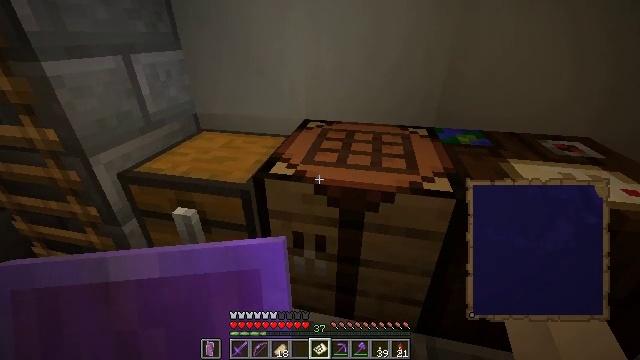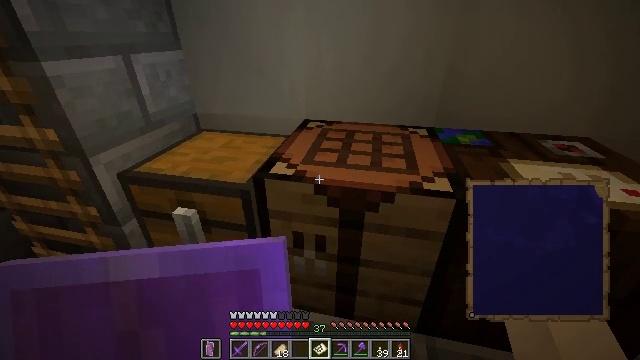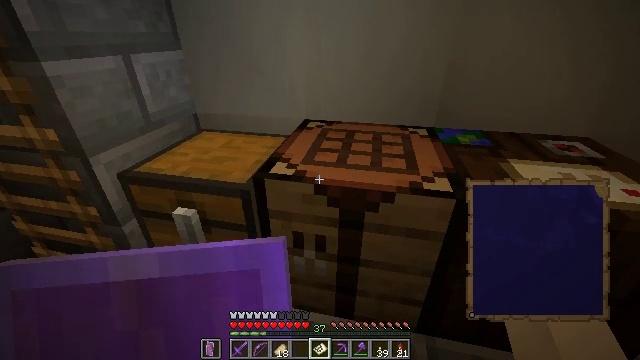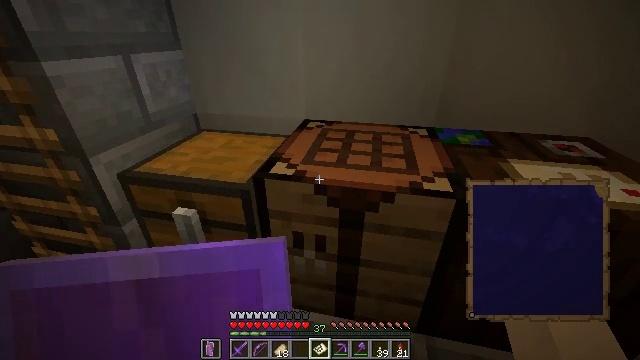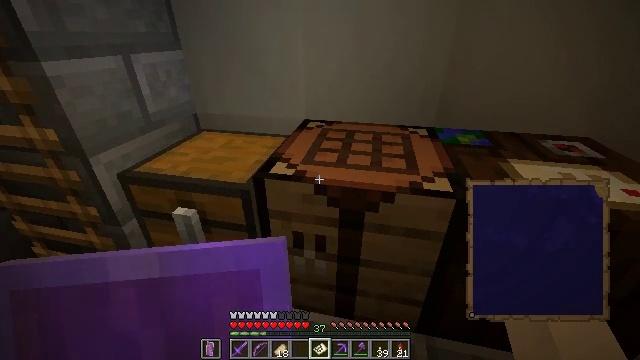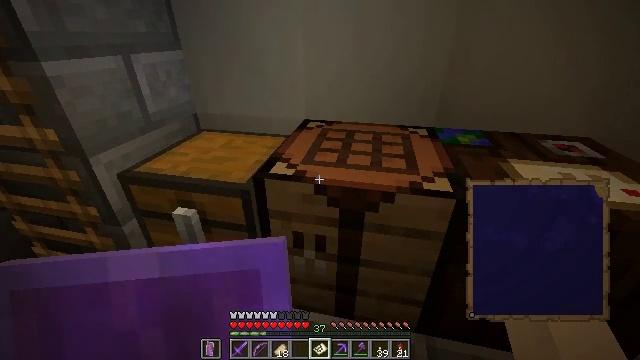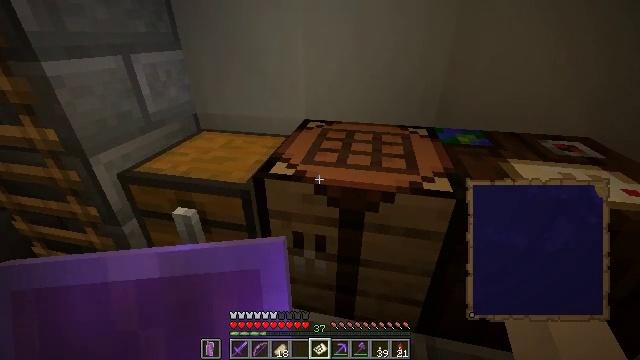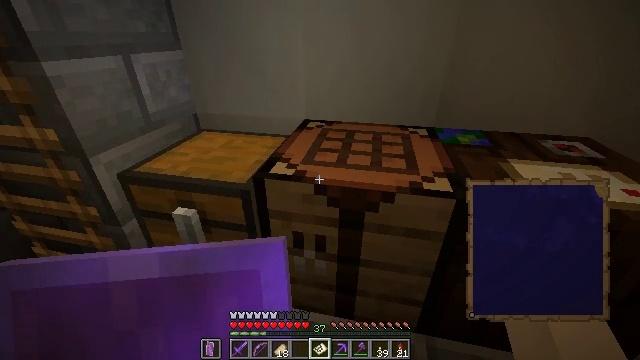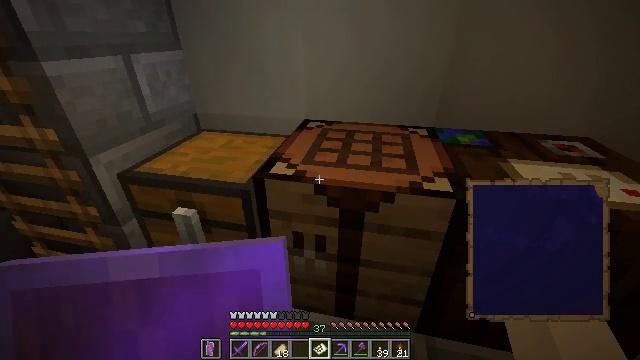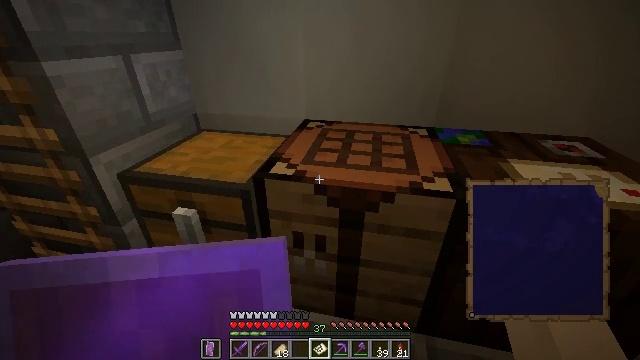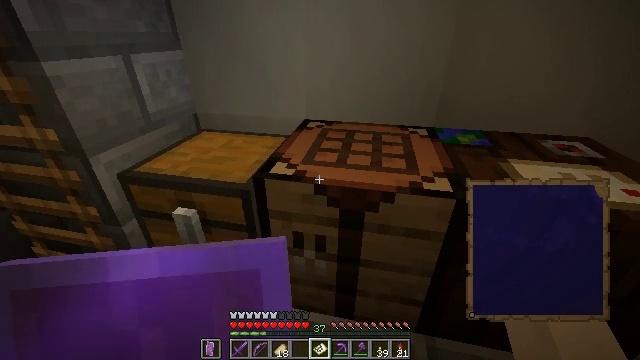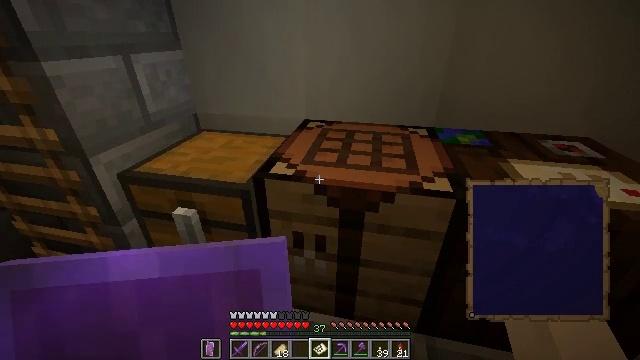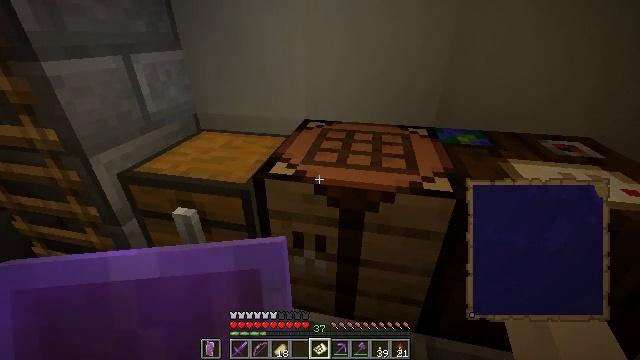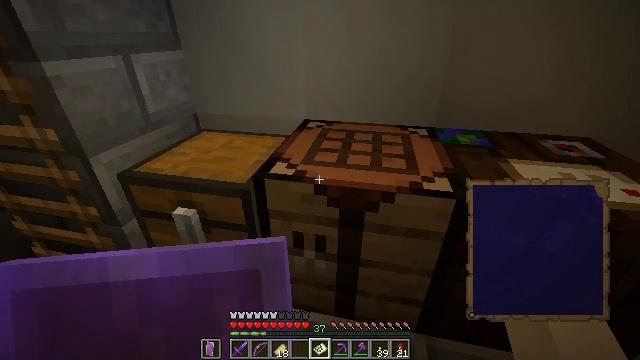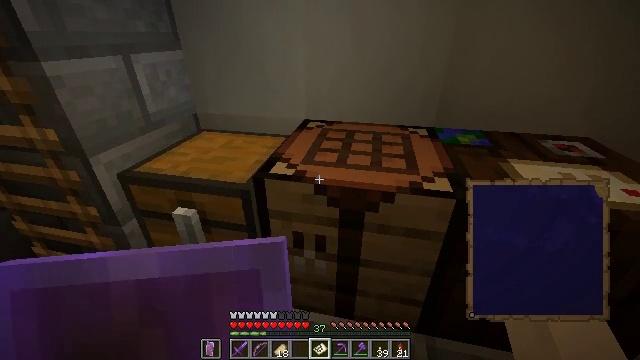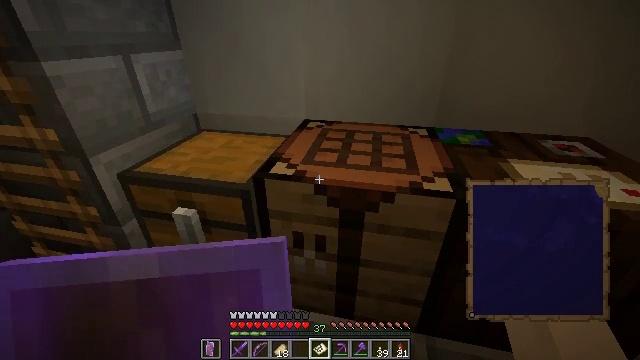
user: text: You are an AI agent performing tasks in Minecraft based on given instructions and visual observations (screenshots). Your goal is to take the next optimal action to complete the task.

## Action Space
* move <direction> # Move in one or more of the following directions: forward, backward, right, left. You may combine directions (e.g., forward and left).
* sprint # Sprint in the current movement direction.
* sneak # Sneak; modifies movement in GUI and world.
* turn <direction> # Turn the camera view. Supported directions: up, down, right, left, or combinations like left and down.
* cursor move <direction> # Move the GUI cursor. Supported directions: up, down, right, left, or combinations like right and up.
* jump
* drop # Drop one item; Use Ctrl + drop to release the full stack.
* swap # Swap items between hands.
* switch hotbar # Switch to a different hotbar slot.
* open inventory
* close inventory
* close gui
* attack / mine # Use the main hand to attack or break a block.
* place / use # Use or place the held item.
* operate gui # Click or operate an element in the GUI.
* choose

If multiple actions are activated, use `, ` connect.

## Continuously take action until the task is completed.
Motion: motion action
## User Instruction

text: Craft a filled map.
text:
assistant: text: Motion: no_op
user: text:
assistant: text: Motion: no_op
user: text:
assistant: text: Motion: no_op
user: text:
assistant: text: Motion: no_op
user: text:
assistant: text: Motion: no_op
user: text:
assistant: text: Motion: no_op
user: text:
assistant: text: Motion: no_op
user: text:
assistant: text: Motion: no_op
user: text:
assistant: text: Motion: no_op
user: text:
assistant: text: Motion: no_op
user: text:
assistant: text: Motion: no_op
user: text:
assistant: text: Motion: no_op
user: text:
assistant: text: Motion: no_op
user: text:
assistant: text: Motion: no_op
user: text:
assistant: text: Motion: no_op
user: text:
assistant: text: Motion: no_op
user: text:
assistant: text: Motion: no_op
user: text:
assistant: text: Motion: no_op
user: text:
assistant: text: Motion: no_op
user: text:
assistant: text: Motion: no_op
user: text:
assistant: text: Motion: no_op
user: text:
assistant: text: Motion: turn left
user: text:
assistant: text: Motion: turn left
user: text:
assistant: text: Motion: turn left
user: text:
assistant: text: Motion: turn left
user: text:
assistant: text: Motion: turn left
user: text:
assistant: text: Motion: turn left
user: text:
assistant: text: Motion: no_op
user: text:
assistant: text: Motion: use / place
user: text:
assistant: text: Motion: use / place